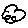
Label: cloud